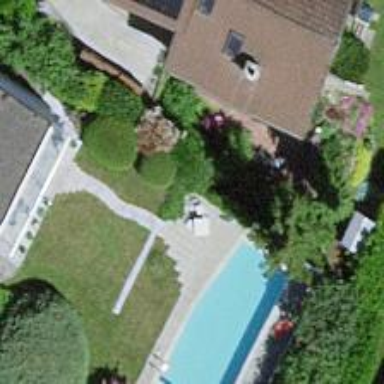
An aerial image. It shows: Swimming pool located in leisure land.